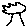
Label: tree